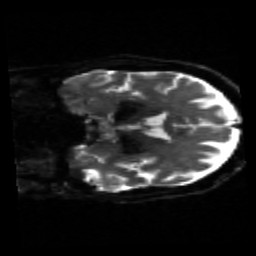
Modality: sbref
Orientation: coronal
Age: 70
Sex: male
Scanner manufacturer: siemens
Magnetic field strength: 3 T
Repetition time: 4.71 s
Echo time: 0.0906 s